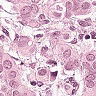
Metastatic tissue present: yes